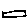
Label: line